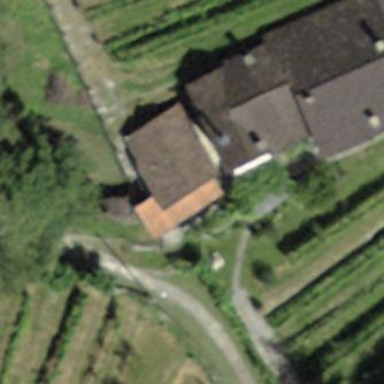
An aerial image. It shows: Hut.